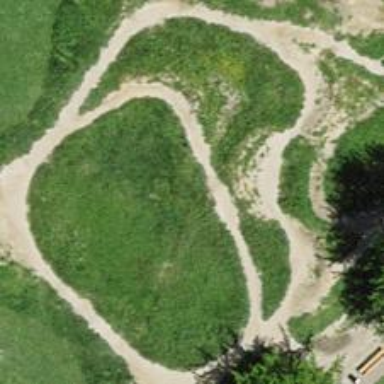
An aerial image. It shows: Pump track designed for cycling leisure.